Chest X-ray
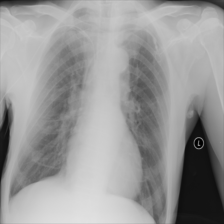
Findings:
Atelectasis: negative
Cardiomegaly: negative
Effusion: negative
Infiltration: negative
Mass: negative
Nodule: negative
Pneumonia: negative
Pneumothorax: negative
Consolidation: negative
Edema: negative
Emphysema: negative
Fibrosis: negative
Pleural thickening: negative
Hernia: negative